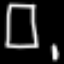
Label: square